【题型】填空题　【知识点】向量　【难度】easy
如图，在$\triangle ABC$中，$AD$是边$BC$上的中线，设向量$\overrightarrow{AB} = \vec{a}$，$\overrightarrow{AC} = \vec{b}$，如果用向量$\vec{a}$，$\vec{b}$表示向量$\overrightarrow{AD}$，
那么向量$\overrightarrow{AD}$可以表示为$\underline{\quad\quad}$。

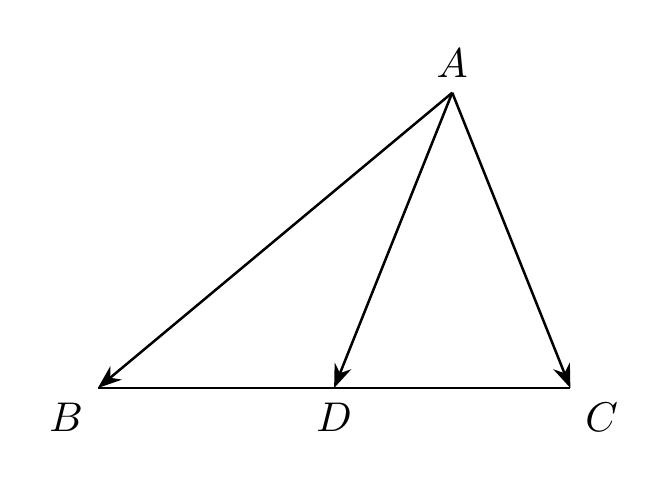
【解答】
【答案】$\frac{1}{2}\vec{a} + \frac{1}{2}\vec{b}$

【分析】如图，延长$AD$到$E$，使得$DE = AD$，连接$BE$，$CE$。证明四边形$ABEC$是平行四边形，利用三角形法则求出$\overrightarrow{AE}$即可解决问题。

【解析】解：如图，延长$AD$到$E$，使得$DE = AD$，连接$BE$，$CE$。

$\because AD = DE$，$BD = CD$，

$\therefore$ 四边形$ABEC$是平行四边形，

$\therefore \overrightarrow{BE} = \overrightarrow{AC} = \vec{b}$，

$\because \overrightarrow{AE} = \overrightarrow{AB} + \overrightarrow{BE} = \vec{a} + \vec{b}$，

$\therefore \overrightarrow{AD} = \frac{1}{2}\overrightarrow{AE} = \frac{1}{2}\vec{a} + \frac{1}{2}\vec{b}$。

故答案为：$\frac{1}{2}\vec{a} + \frac{1}{2}\vec{b}$。

【点睛】本题考查平面向量，平行四边形的判定和性质，三角形法则等知识，解题的关键是学会添加常用辅助线，构造平行四边形解决问题，属于中考常考题型。

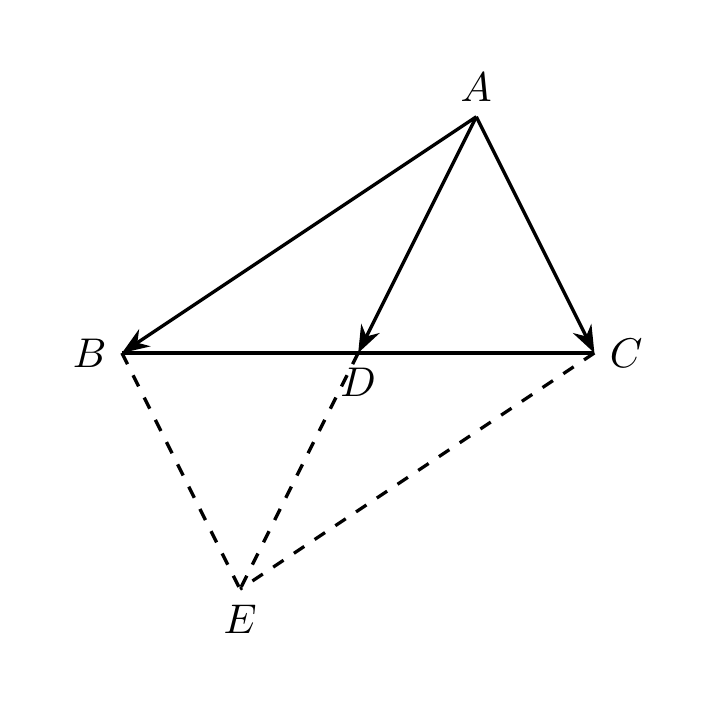